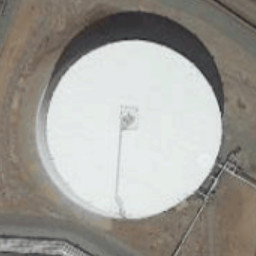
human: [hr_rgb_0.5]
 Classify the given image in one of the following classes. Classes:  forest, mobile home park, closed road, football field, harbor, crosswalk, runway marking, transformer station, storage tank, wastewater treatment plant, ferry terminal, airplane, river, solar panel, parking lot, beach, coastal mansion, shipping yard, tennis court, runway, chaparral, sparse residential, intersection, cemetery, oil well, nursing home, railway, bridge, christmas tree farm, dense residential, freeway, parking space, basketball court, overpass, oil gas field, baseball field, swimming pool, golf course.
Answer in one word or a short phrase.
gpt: storage tank